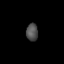
Tissue: lung
Cell type: T cells
Senescence score: 0.218
Nuclear area (px): 201
Mean DAPI intensity: 78.881